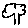
Label: tree